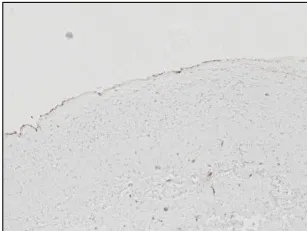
(B) Image showing positive immunolabeling for CD31+ endothelial cells along the luminal surface of the remodeled graft material.
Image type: pathology (immunostaining)